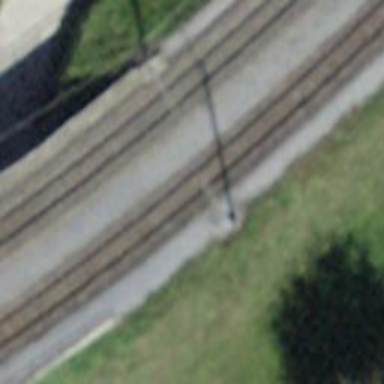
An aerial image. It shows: Narrow-gauge railway bridge with electrified contact line.